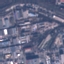
Land use / land cover class: Industrial